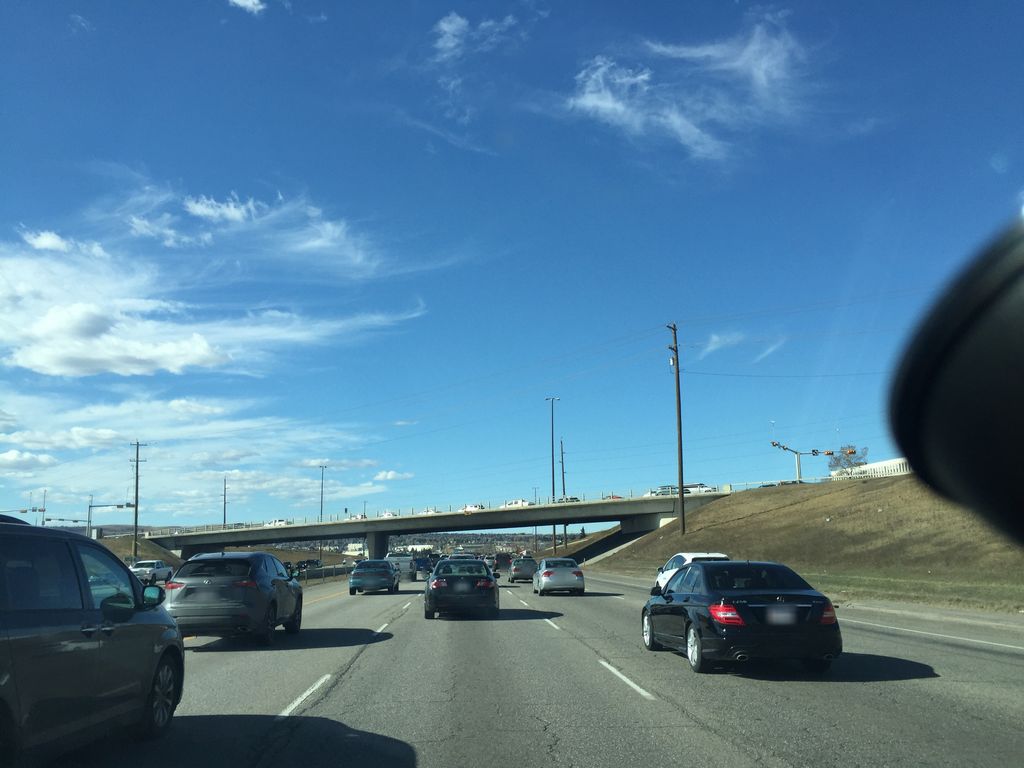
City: calgary